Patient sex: M
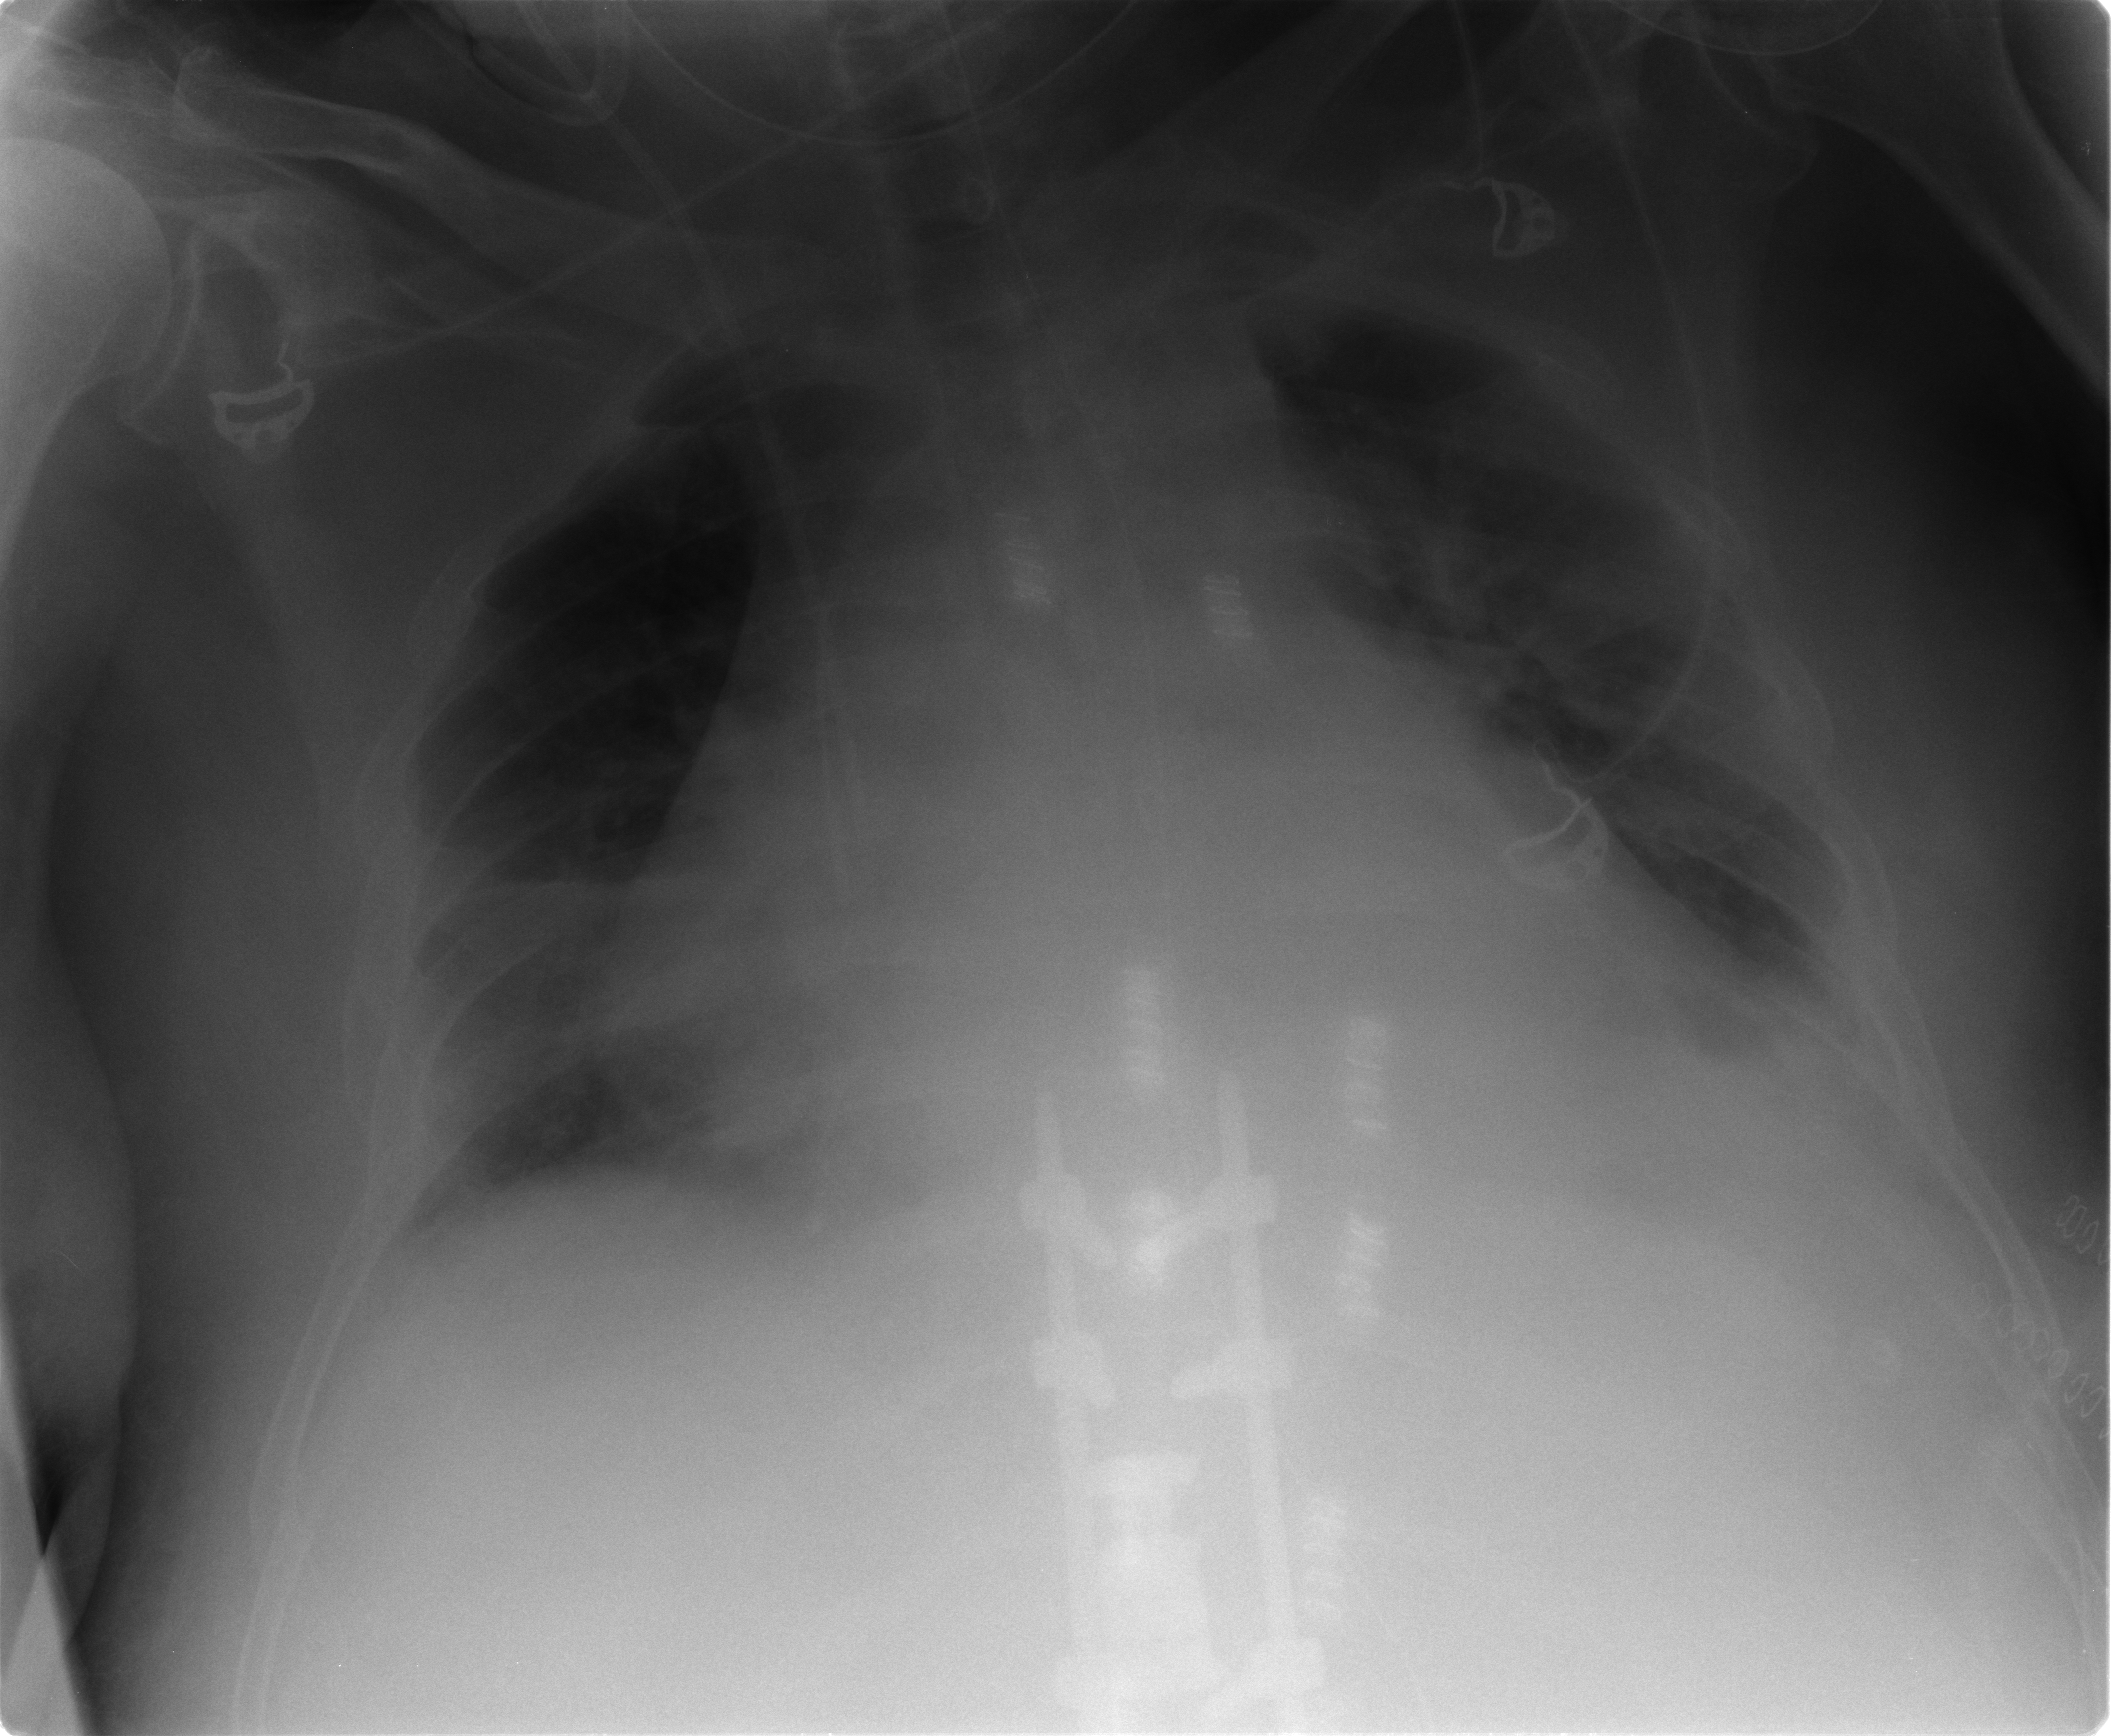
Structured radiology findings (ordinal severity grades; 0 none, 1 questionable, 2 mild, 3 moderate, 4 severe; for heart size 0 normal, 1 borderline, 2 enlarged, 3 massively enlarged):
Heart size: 3
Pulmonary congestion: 3
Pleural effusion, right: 2
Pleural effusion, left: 2
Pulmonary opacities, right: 0
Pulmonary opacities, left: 0
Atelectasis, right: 2
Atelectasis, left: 2